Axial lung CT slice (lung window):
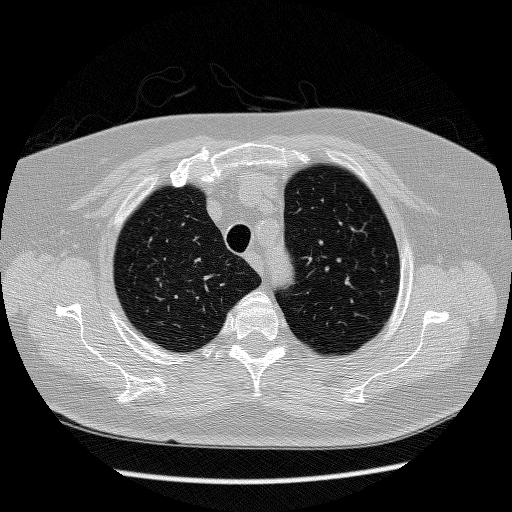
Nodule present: no